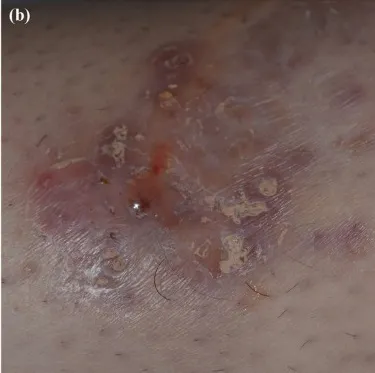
Clinical pictures showing. An elevated, violaceous plaque with an ulcerated center, and ,crusted edges on the left leg of the patient.
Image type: medical_photograph (skin_photograph)